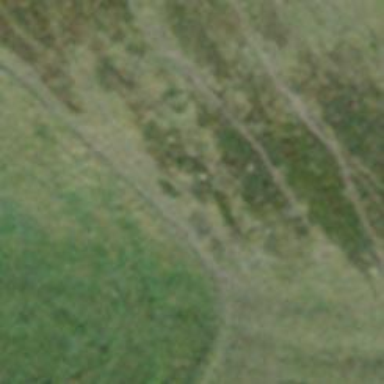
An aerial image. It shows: Path on the ground.